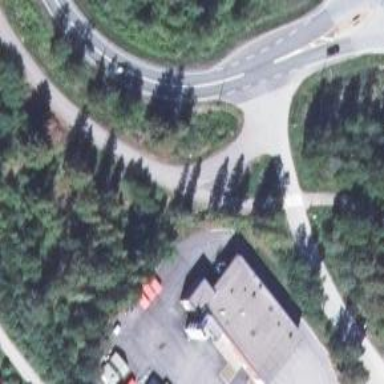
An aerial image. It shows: Asphalt cycleway.